Interaction volume radius: 10 \u00c5
Interaction volume height: 40 \u00c5
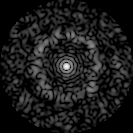
Disorder parameter: 0.7794